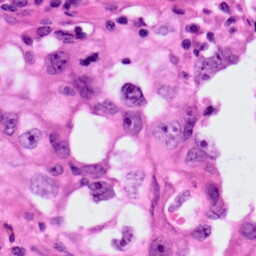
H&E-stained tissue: Lung